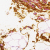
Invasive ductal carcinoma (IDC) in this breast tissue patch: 0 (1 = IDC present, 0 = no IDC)